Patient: sex M, age 57
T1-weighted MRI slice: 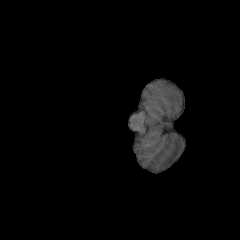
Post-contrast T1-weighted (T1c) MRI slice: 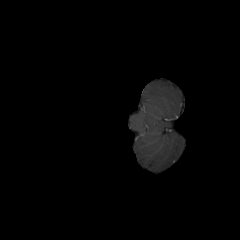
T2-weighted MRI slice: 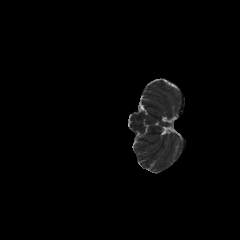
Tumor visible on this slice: no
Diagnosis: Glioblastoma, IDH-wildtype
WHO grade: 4